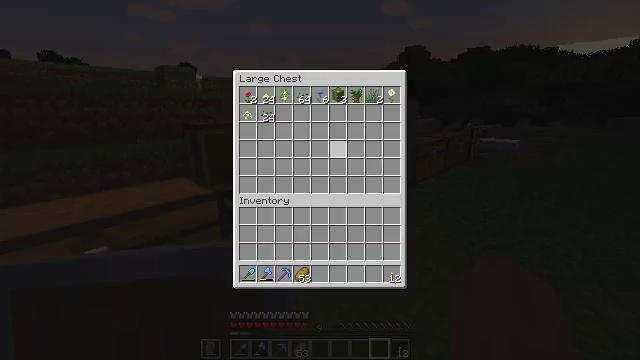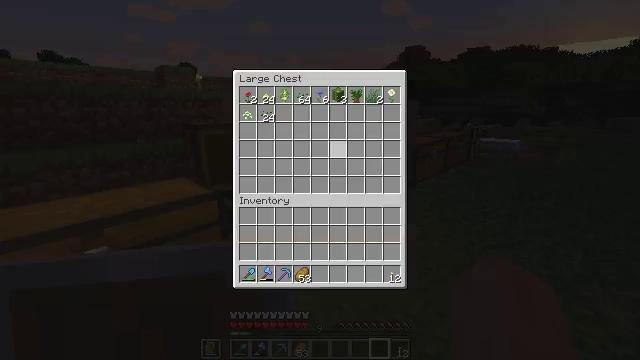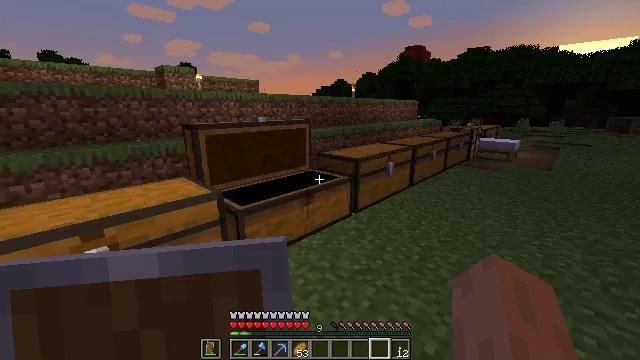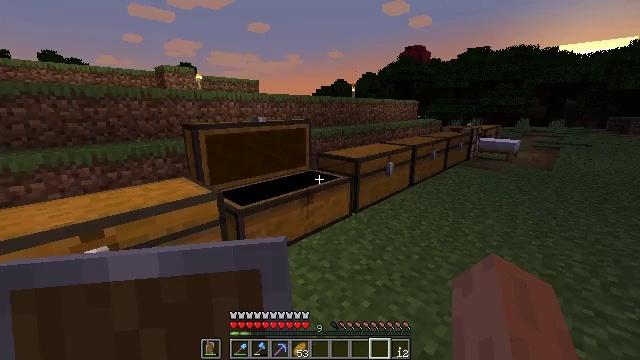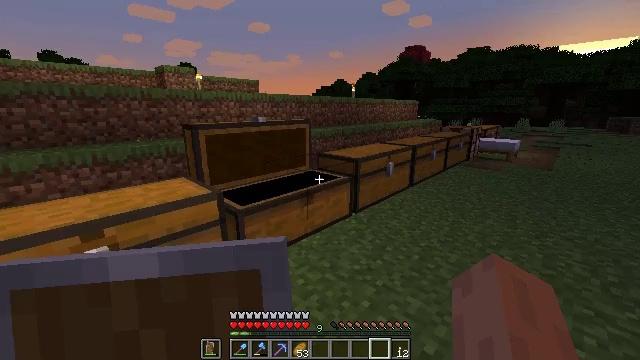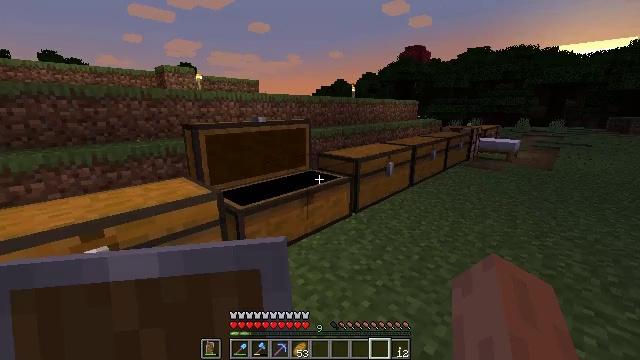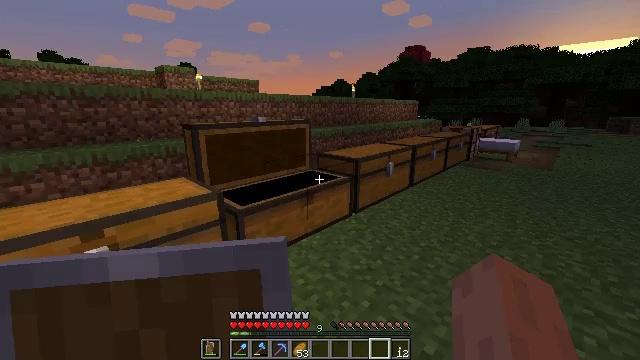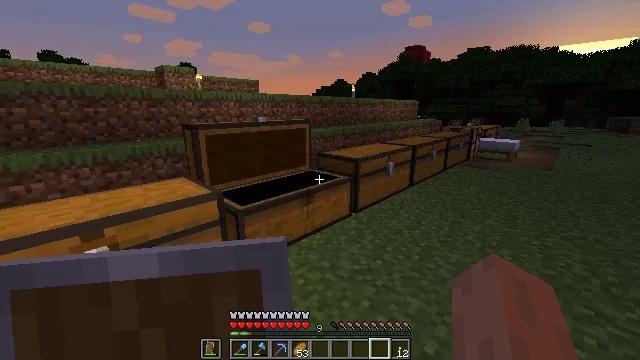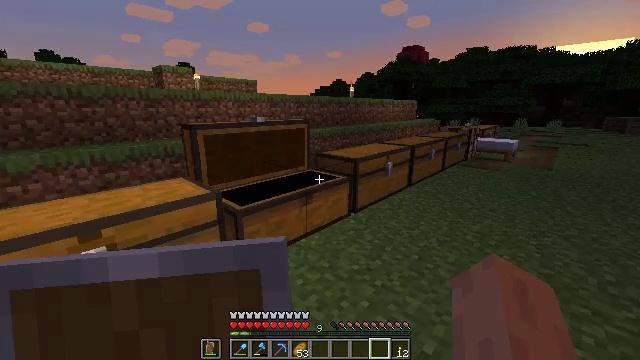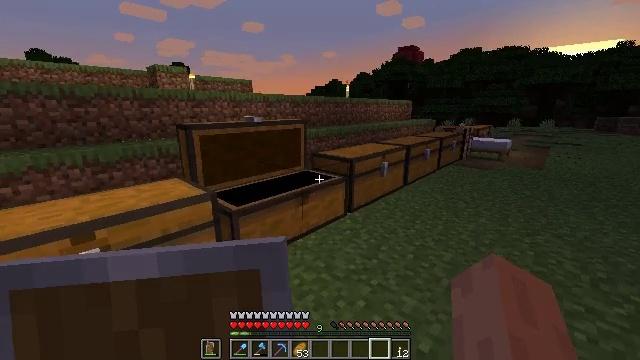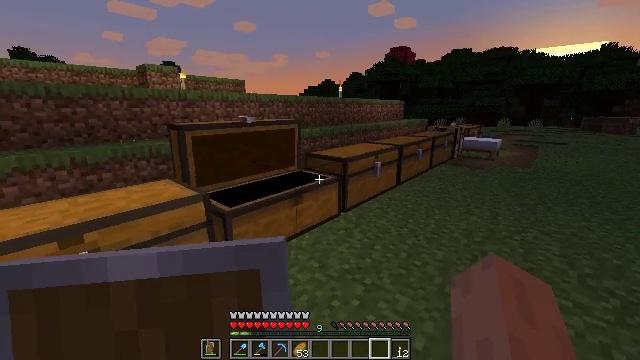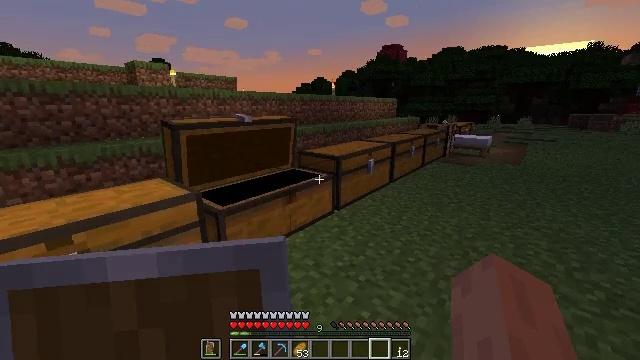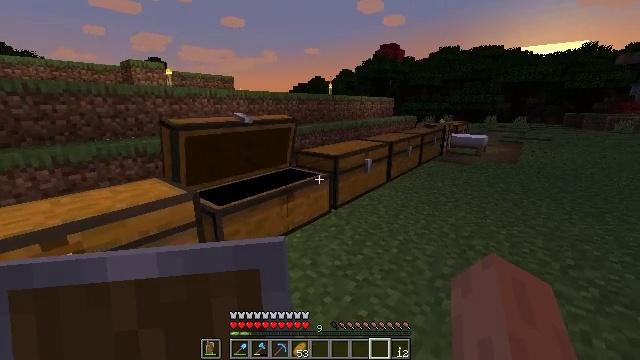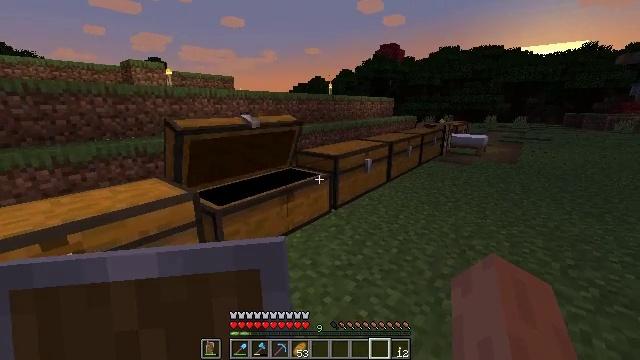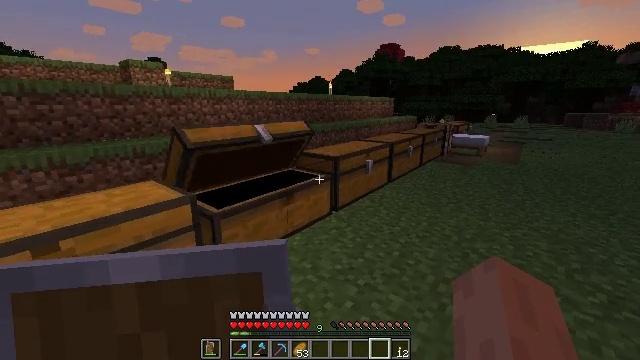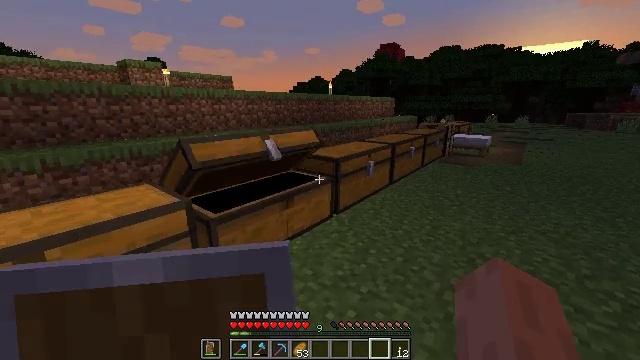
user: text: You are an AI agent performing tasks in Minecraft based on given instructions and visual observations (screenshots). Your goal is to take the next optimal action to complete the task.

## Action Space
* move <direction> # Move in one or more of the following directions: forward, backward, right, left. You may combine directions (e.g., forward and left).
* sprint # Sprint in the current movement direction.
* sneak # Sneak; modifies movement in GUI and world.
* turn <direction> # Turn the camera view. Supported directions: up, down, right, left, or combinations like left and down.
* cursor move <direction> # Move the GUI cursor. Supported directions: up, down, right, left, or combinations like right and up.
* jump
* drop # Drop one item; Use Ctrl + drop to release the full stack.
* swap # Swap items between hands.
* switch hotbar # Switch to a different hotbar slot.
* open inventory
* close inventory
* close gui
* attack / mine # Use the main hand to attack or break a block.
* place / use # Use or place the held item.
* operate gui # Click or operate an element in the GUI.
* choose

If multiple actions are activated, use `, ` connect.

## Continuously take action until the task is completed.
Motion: motion action
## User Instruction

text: craft item air
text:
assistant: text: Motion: sneak, open gui
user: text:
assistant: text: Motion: sneak
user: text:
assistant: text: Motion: close gui
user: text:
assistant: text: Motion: no_op
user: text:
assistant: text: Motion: no_op
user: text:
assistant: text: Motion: no_op
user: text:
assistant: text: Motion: no_op
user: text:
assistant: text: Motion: no_op
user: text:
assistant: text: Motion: no_op
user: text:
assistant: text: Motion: turn right
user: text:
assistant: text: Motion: turn right
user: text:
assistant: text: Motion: no_op
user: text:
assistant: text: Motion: no_op
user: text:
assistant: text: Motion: move forward
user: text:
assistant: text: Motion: move forward
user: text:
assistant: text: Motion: move forward
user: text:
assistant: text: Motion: move forward, turn right
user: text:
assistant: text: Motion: move forward, turn right
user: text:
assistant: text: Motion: move forward
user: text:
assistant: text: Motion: no_op
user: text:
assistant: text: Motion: no_op
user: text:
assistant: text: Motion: no_op
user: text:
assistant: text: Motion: no_op
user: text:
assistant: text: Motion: no_op
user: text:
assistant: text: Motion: turn right
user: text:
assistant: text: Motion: turn right
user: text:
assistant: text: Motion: move forward
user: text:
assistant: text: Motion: move forward
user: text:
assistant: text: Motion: move forward
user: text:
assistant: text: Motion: no_op